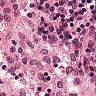
Metastatic tissue present: no